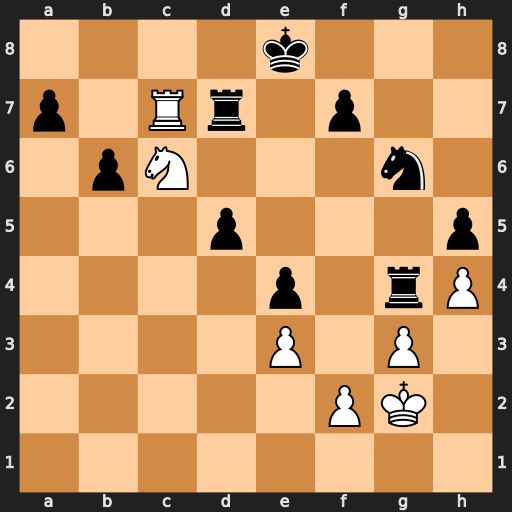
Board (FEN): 4k3/p1Rr1p2/1pN3n1/3p3p/4p1rP/4P1P1/5PK1/8
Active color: w
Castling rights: -
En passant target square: -
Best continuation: Rc8+ Rd8 Rxd8#